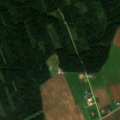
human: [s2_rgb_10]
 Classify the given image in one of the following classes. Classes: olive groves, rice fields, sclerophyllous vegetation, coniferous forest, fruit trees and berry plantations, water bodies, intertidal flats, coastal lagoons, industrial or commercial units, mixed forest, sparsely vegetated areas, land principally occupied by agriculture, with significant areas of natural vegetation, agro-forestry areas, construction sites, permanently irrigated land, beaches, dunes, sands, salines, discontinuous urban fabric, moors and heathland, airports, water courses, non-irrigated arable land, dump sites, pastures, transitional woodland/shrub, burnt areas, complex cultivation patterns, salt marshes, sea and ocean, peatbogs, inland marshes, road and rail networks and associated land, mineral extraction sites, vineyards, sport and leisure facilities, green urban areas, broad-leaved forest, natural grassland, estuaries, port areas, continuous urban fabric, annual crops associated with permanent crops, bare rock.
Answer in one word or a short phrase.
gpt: non-irrigated arable land, complex cultivation patterns, coniferous forest, mixed forest, transitional woodland/shrub